Interaction volume radius: 5 \u00c5
Interaction volume height: 30 \u00c5
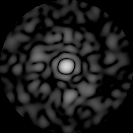
Disorder parameter: 0.8121